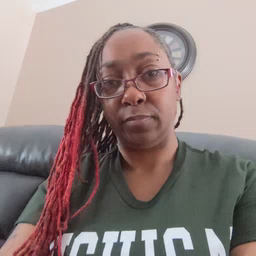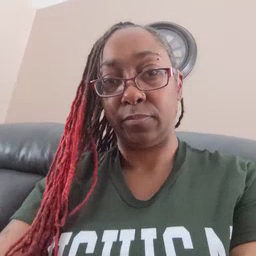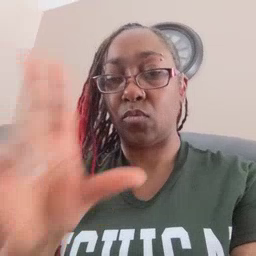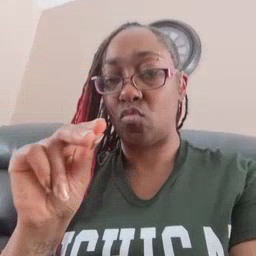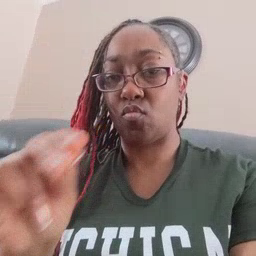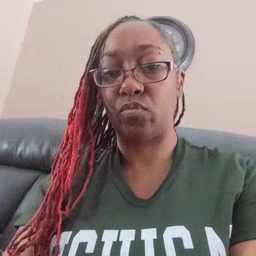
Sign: no